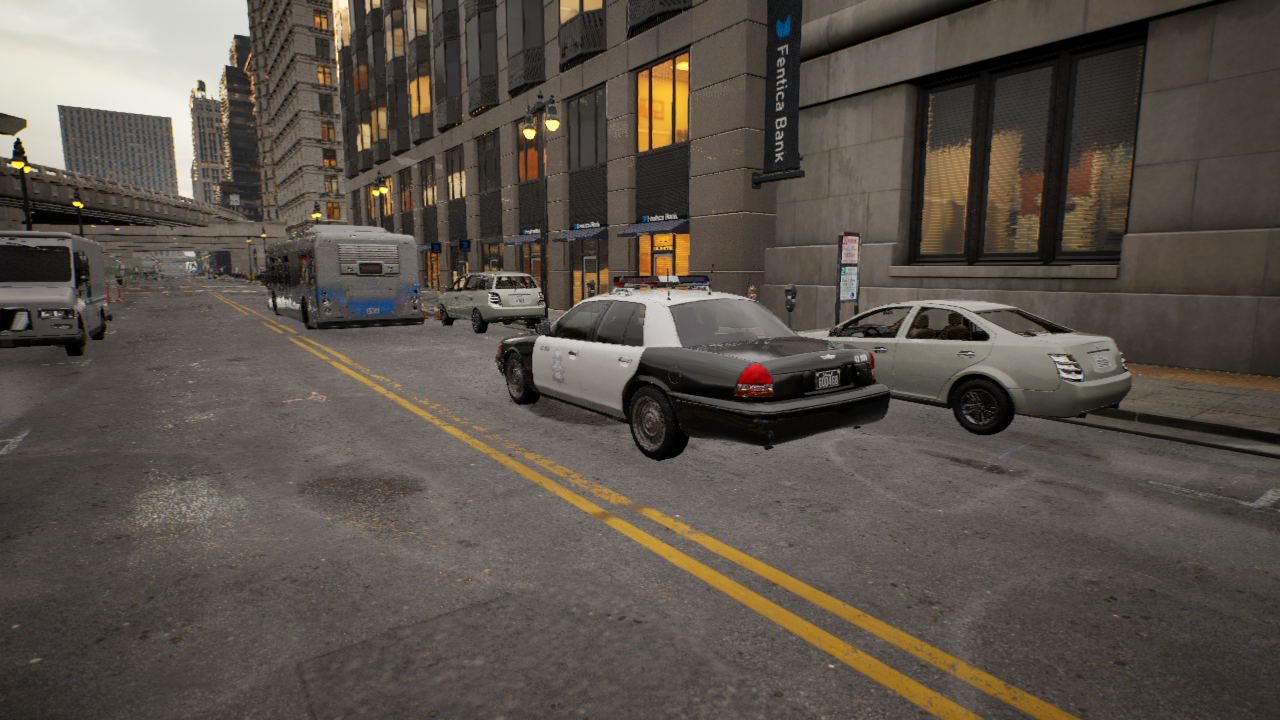
Venue: downtown
Lighting: golden hour
Vehicle rig: sedan